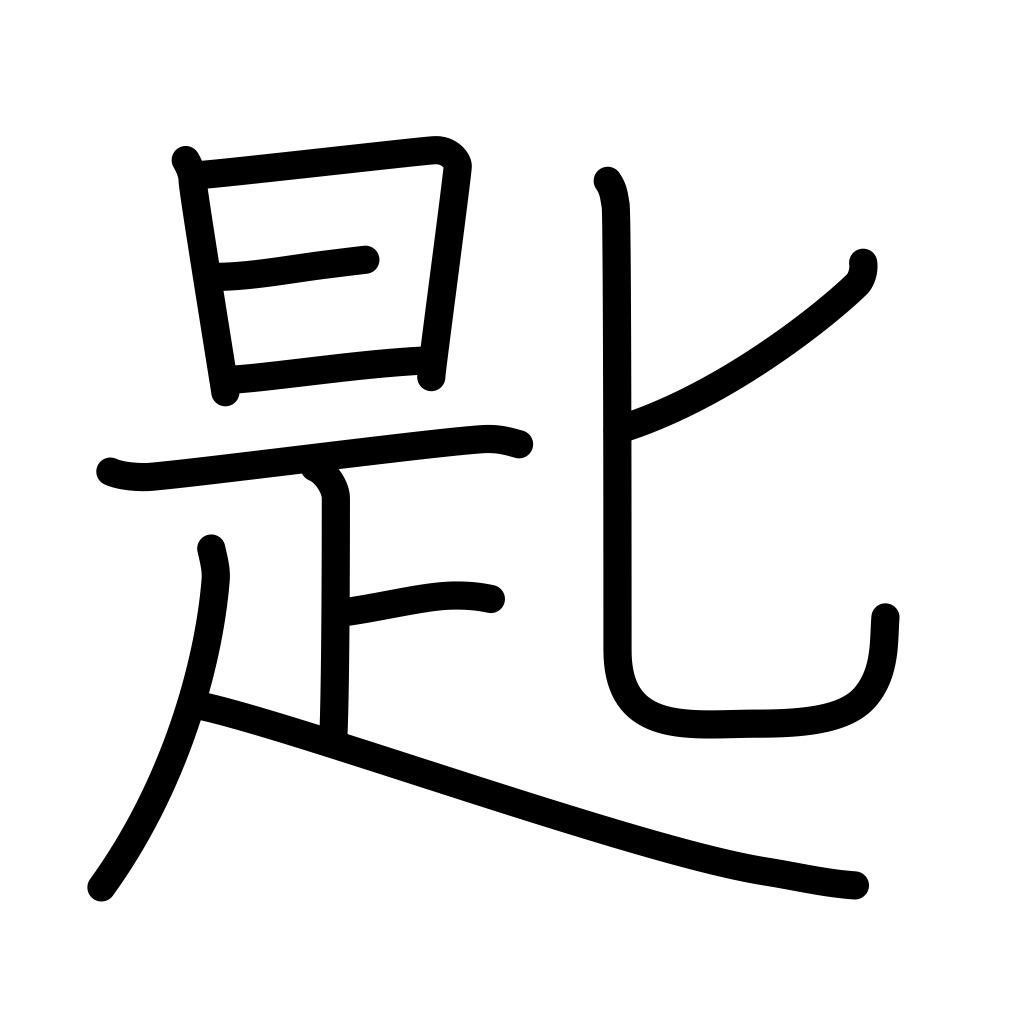
Meaning: spoon